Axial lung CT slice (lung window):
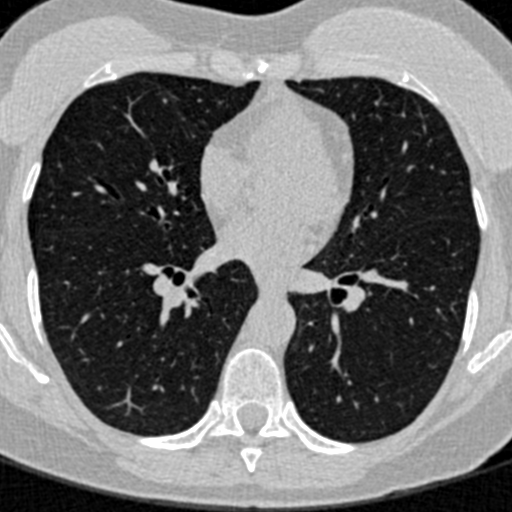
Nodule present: yes
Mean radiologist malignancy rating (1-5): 3